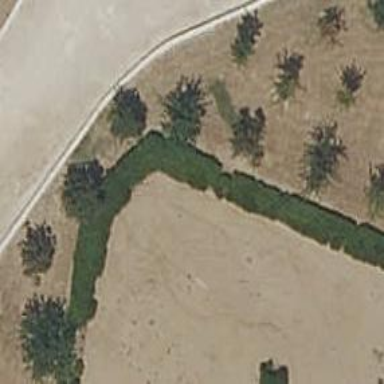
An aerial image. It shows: Hedge barrier.